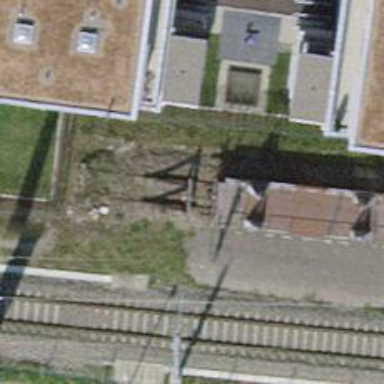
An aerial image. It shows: Railway buffer stop.